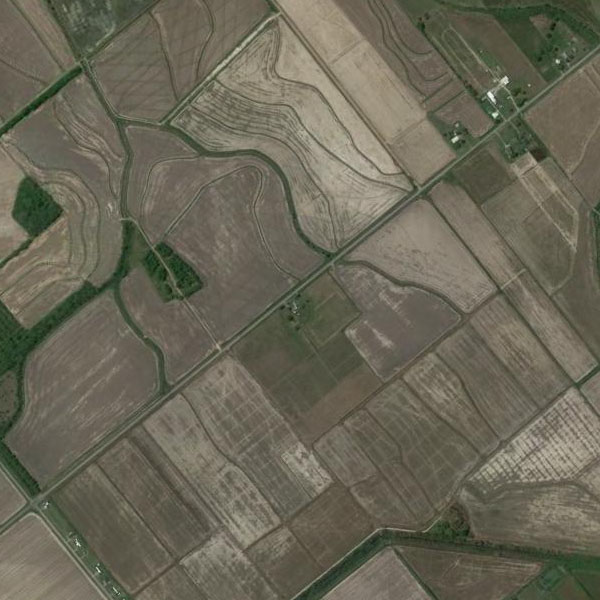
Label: Farmland